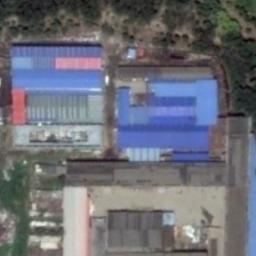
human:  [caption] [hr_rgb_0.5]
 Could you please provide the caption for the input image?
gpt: Many houses of different shapes and sizes are in the industrial area .

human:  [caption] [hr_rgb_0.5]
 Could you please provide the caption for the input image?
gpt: Neatly planned factories and roads in an industrial area with green belts .

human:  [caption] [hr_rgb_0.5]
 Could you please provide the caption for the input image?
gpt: The industrial area with some blue workshops and other colors of workshops is surrounded by a grove of trees .

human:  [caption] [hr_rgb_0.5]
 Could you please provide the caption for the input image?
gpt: The houses in the industrial area are all blue .

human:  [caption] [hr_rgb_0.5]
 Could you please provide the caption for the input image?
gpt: There are blue buildings and some green trees on the industrial area .